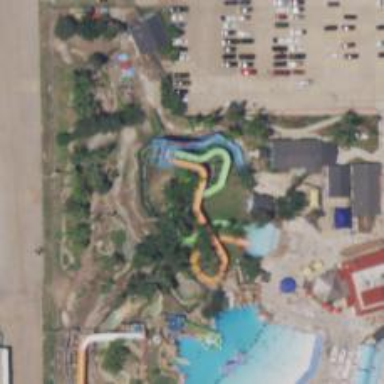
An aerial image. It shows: Tourism attraction featuring water slide.